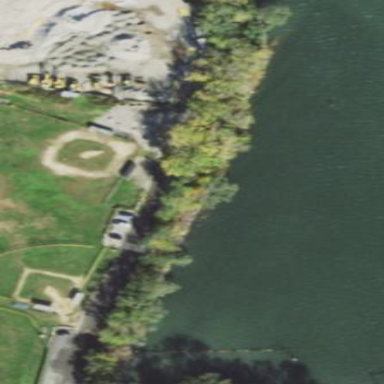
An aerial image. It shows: Baseball pitch for leisure and sports activities.